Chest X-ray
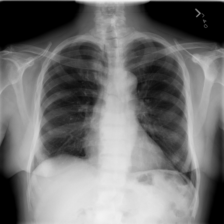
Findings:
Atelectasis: negative
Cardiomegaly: negative
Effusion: positive
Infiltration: negative
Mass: negative
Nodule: negative
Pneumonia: negative
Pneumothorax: negative
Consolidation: negative
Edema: negative
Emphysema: negative
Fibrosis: positive
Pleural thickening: negative
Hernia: negative